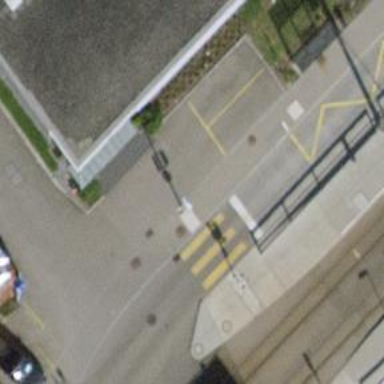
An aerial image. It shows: Zebra crossing on the road.